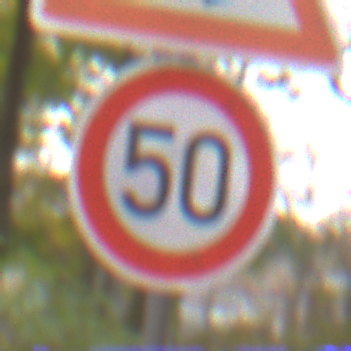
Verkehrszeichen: Geschwindigkeit50
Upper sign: AmphibienwanderungRechts
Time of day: Midday
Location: Outdoor (Nature)
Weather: Overcast
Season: NotSpecified
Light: Natural